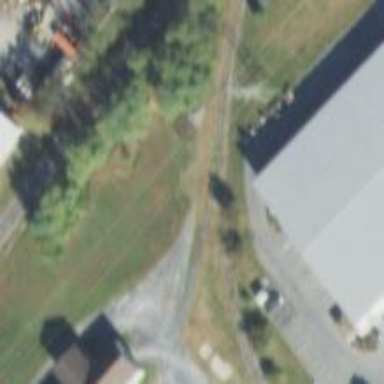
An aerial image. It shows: Railway spur service.